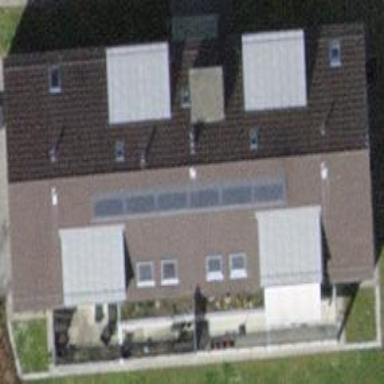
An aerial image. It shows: Gabled roof apartments building.